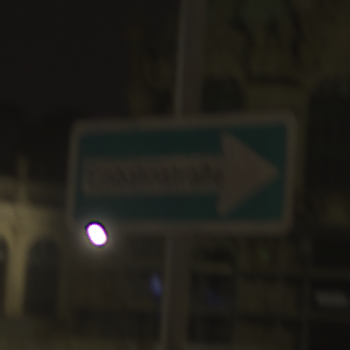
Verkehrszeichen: EinbahnstrasseRechtsweisend
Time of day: Night
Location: Outdoor (Urban)
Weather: Overcast
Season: NotSpecified
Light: Artificial